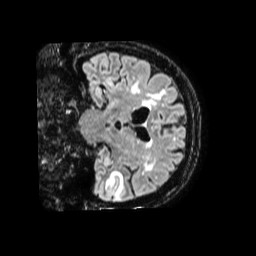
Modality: FLAIR
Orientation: coronal
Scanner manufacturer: philips
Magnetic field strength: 1.5 T
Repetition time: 4.8 s
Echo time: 0.3618 s